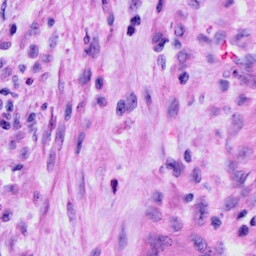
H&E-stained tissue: Cervix